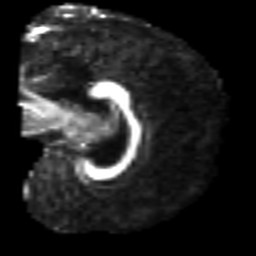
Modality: FA
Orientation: sagittal
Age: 46
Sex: male
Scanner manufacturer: siemens
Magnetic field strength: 3 T
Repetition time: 4.999 s
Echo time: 0.07946 s